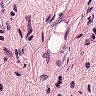
Metastatic tissue present: no